Field crop: maize
Growth stage: 2
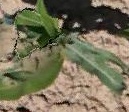
Species: maize